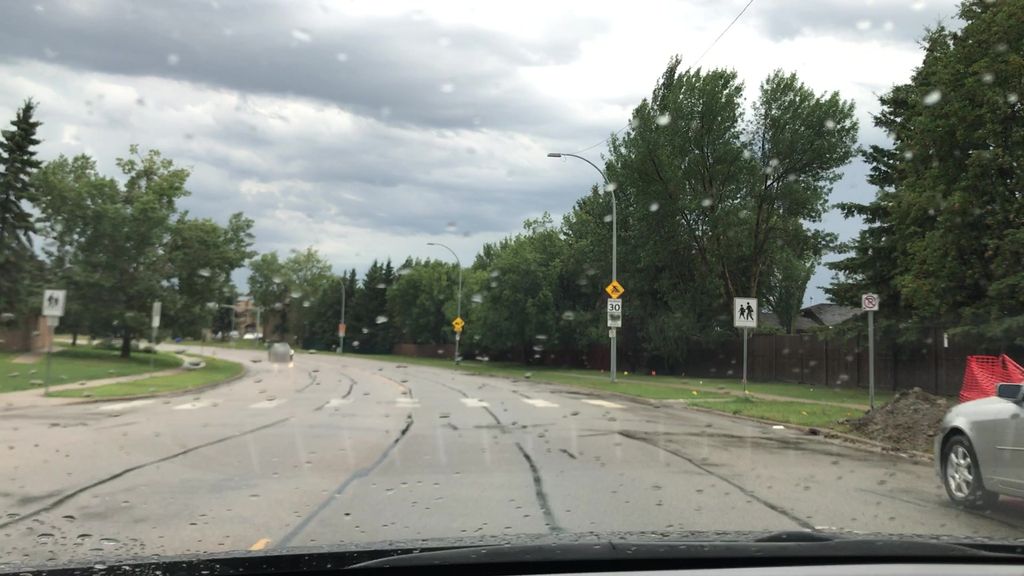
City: edmonton